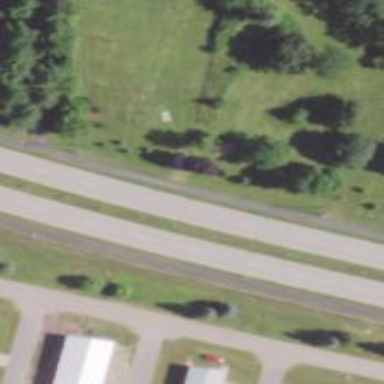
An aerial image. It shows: The starting point of disc golf course.